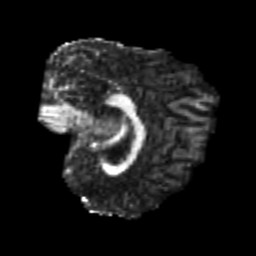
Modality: FA
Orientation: sagittal
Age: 24
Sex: female
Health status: healthy
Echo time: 0.074 s